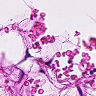
Metastatic tissue present: no